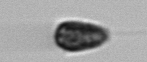
Label: Pseudochattonella_farcimen